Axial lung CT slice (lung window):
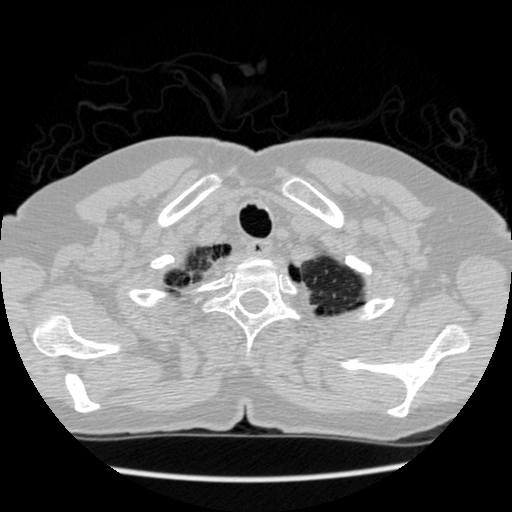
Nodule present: no